Question: I am looking to add labels to a bar graph and omit 0's. Right now it's a mess to read. I would also like the labels to appear over the bars and have the labels positioned either on or above the bars. I've been able to adjust the label heights but as I'm plotting a ratio the scale on the y axis could vary which is a challenge. This is the graph so far
'''
A <- c('A','B','C','D','E')
HQ <- c(0,0,0.2,0,0.5)
Category <-c(1,2,1,1,2)
HIData <-data.frame(A,HQ,Category)
Ainorder<- c('B','C','D','A','E')
Listofcolors <- c("A"="red","B"="red","C"="blue","D"="red","E"="blue")
HIPlot <- ggplot(data=HIData, aes(x=factor(A,level=Ainorder),y=HQ))+ geom_col()
HIPlot <- HIPlot + theme(panel.grid.major=element_blank(),panel.grid.minor=element_blank())
HIPlot <- HIPlot + theme(axis.text.x = element_text(angle=90,vjust=0.5, color = Listofcolors),axis.text.y=element_text(angle=0,vjust=0.5,color = "black"))
HIPlot <- HIPlot + ylab("HQ")+xlab("")+ labs(title=paste0(first("HQ for "),HIData$ID))
HIPlot <- HIPlot + aes(fill=Category)
HIPlot <- HIPlot + geom_text(data=HIData, aes(label=HQ), angle=90)
HIPlot
'''

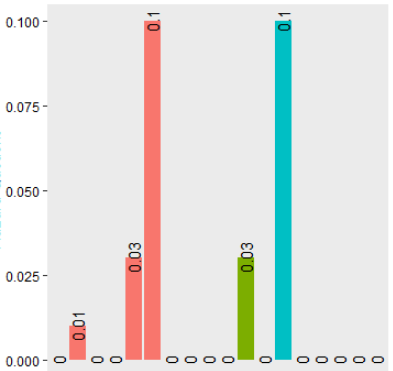
Answer: To make the text show up only on >0, we can subset the data for that layer. To make it show up cleanly above the bars, we can use hjust (the alignment is calculated before the angle rotation, so up-down here is driven by hjust). To make room for those labels, we can adjust the y scale to put more padding on the top (15% here, instead of 5% default).
'''
HIData$A = factor(HIData$A, level = Ainorder)
ggplot(data=HIData, aes(x=A, y=HQ, fill = Category)) +
geom_col() +
geom_text(data=subset(HIData, HQ > 0), aes(label=HQ), angle=90, hjust = -0.2) +
scale_y_continuous(expand = expansion(mult = c(0.05, 0.15))) +
labs(title=paste0("HQ for ID TBD"), y = "HQ", x = NULL) +
theme(panel.grid.major=element_blank(),
panel.grid.minor=element_blank(),
axis.text.x = element_text(angle=90,vjust=0.5, color = Listofcolors),
axis.text.y=element_text(angle=0,vjust=0.5,color = "black"))
'''
<URL>